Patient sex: M
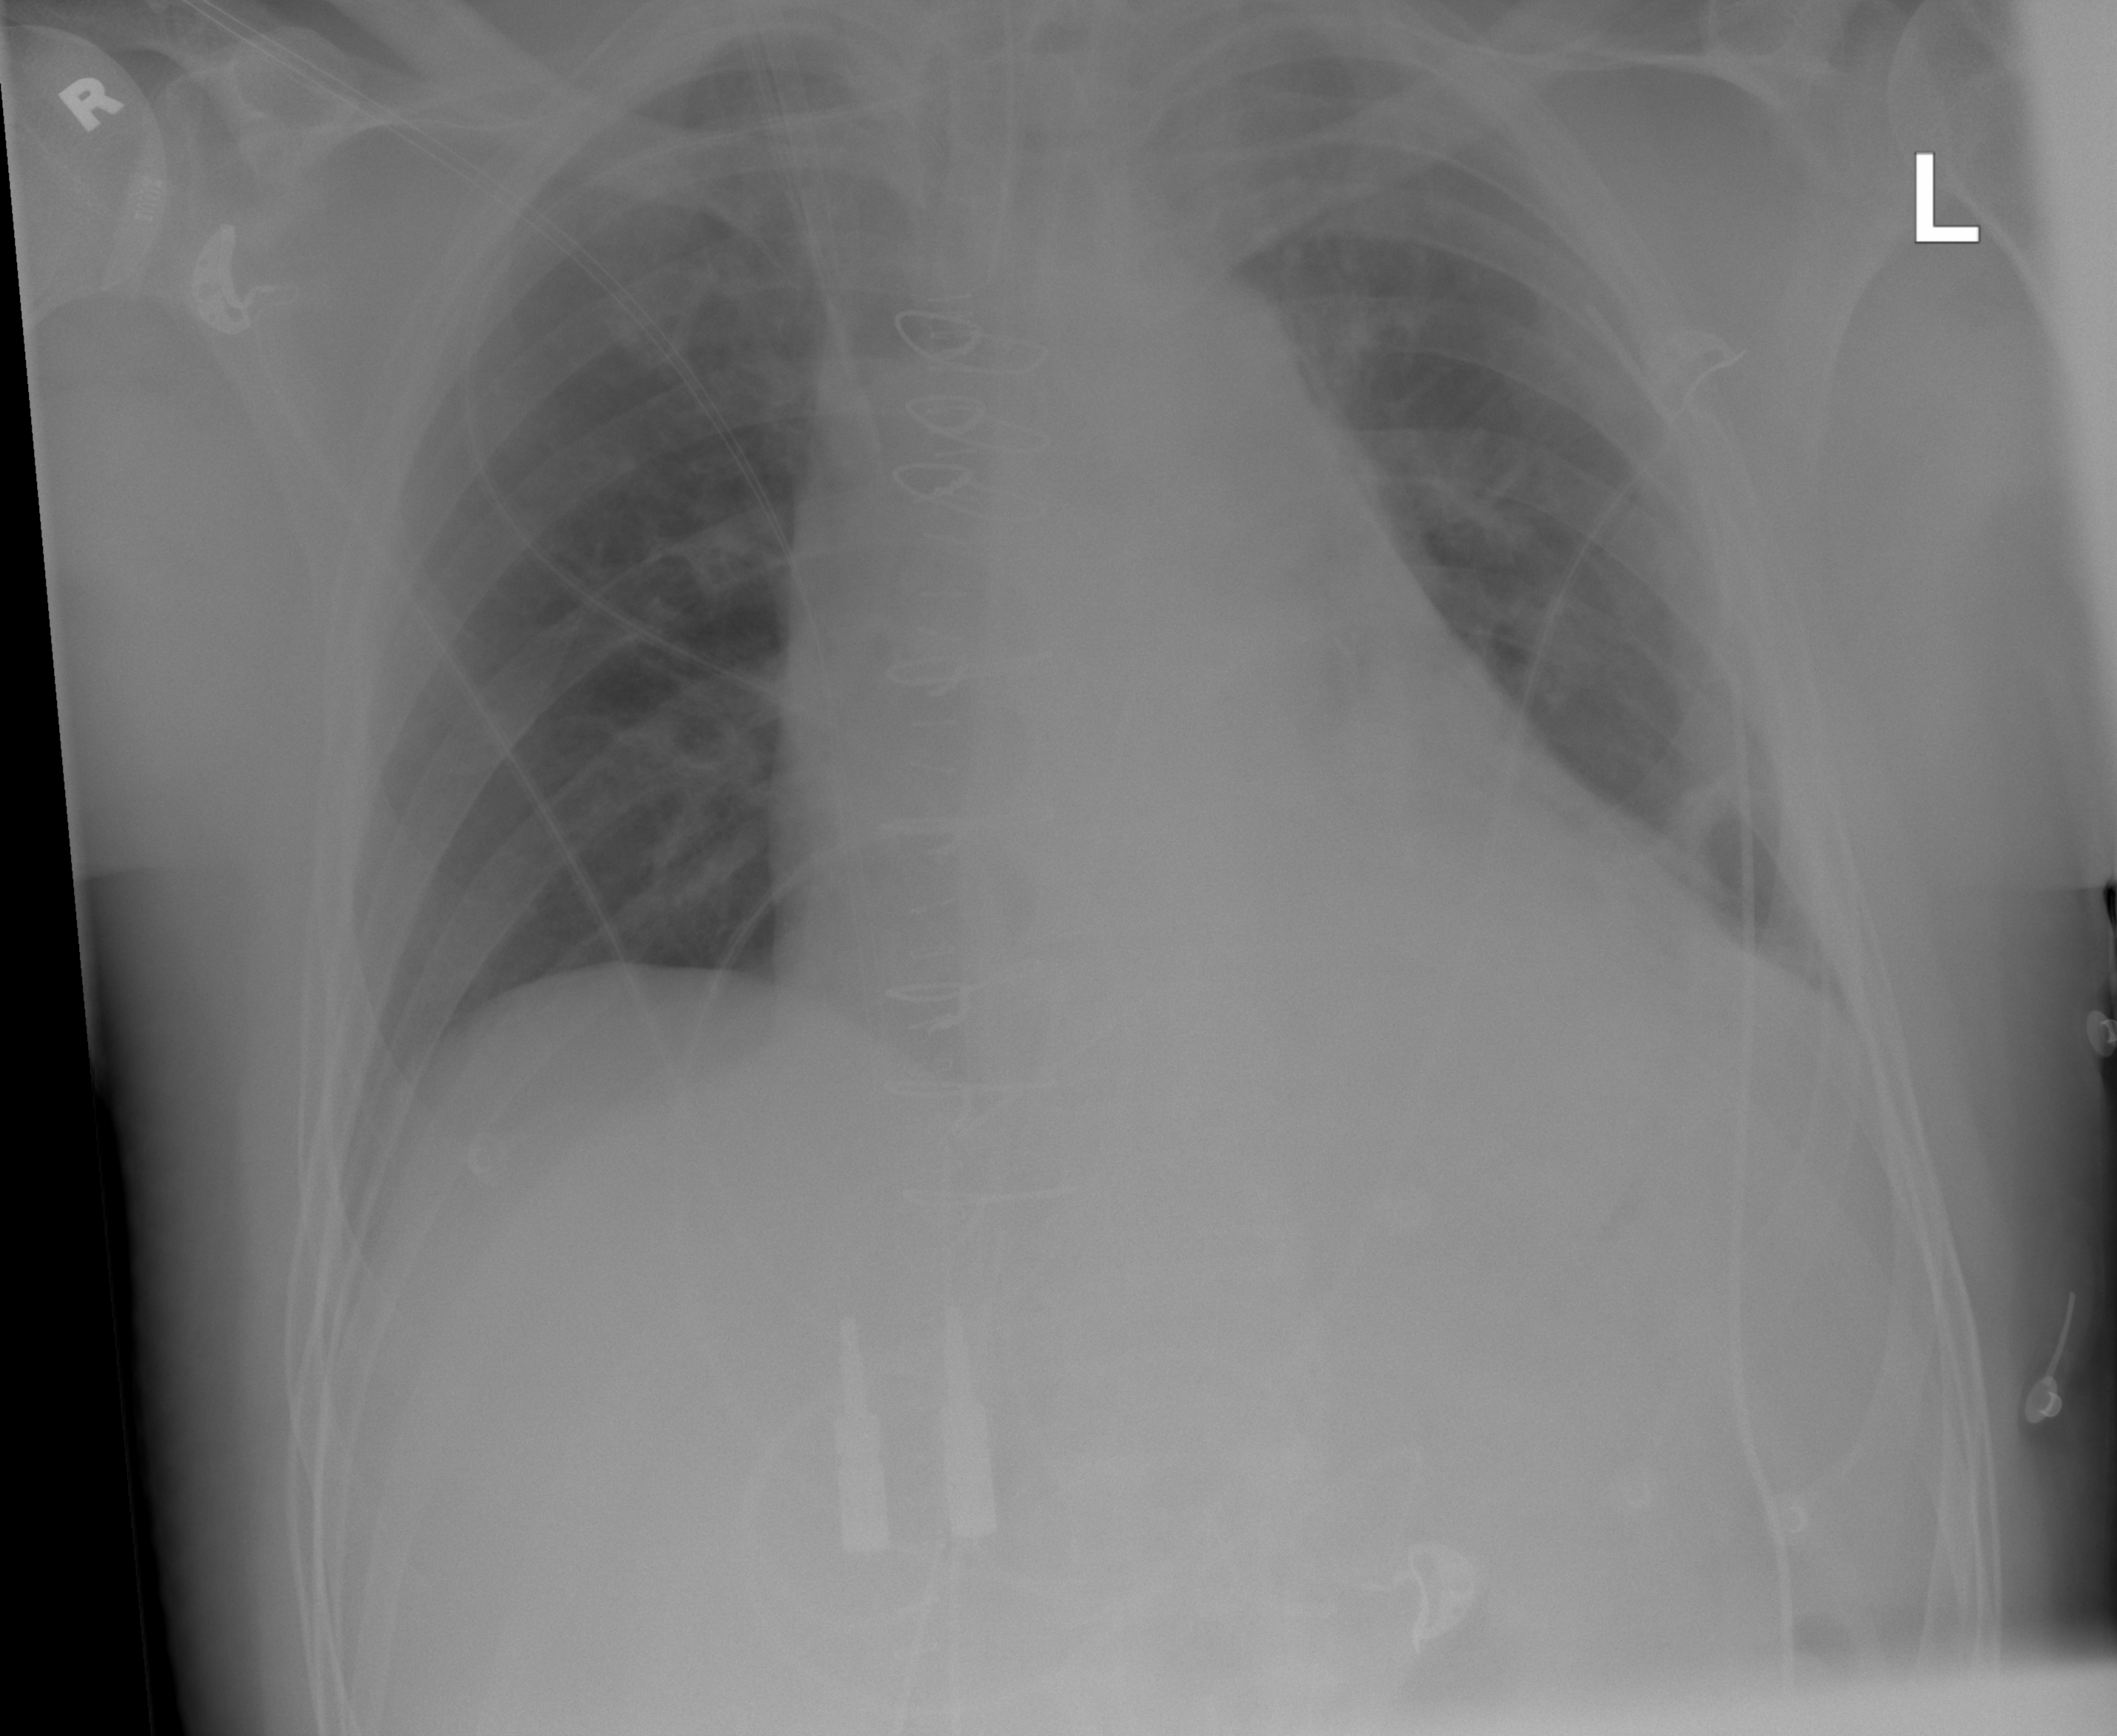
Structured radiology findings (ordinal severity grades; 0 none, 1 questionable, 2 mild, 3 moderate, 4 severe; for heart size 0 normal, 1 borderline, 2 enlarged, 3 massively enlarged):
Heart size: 2
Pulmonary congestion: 0
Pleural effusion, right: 0
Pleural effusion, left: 2
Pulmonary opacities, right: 0
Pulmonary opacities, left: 0
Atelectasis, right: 0
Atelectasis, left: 2